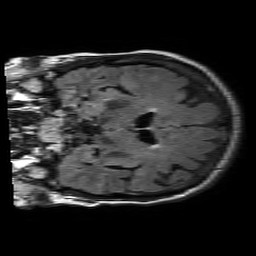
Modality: FLAIR
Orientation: coronal
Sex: female
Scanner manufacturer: philips
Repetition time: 11 s
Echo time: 0.125 s